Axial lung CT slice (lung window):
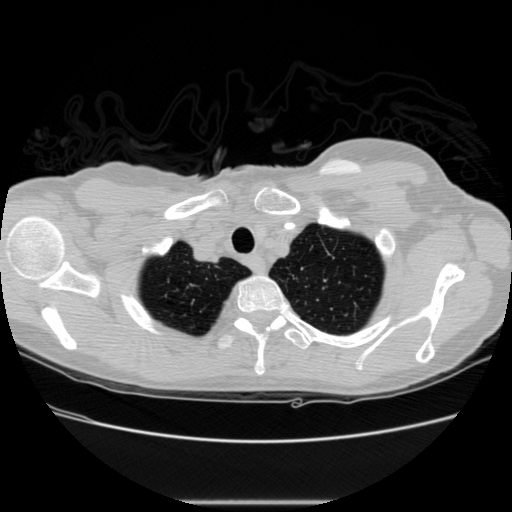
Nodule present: no